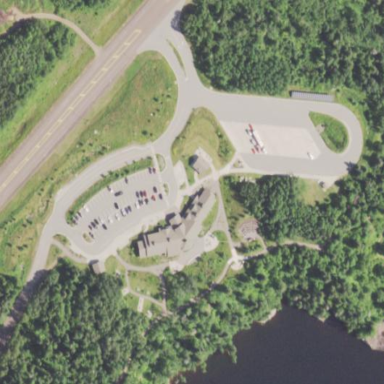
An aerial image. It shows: Rest area along the road.